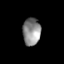
Tissue: skin
Cell type: Epithelial cells
Senescence score: 0.2352
Nuclear area (px): 476
Mean DAPI intensity: 139.912